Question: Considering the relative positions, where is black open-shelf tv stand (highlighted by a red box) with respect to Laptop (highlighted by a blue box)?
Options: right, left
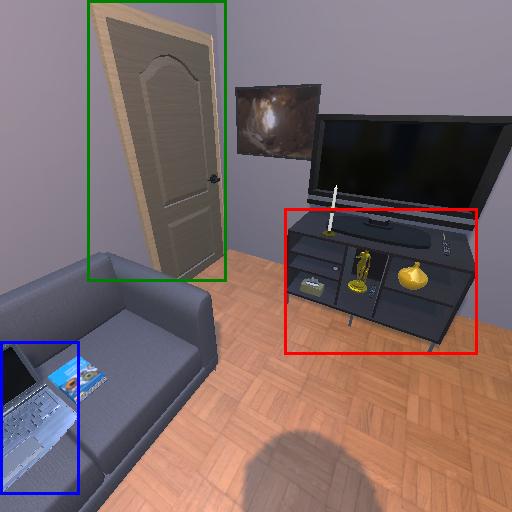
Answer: right